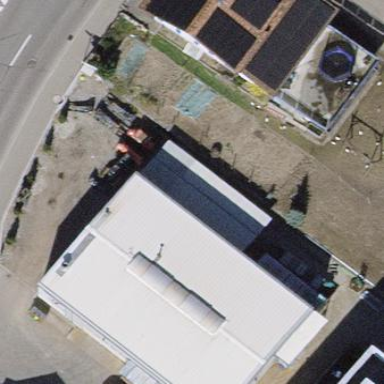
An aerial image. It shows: View of roof of building.